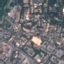
Land use / land cover: Residential